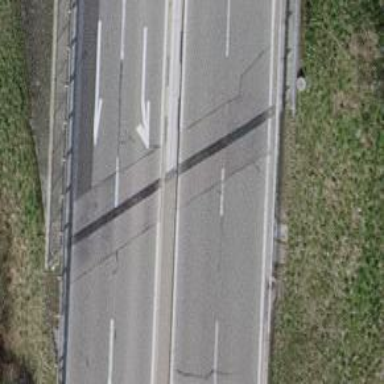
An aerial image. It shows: Guard rail.